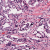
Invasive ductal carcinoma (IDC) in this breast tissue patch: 1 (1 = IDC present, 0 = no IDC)